Aerial crown-view tile of a tropical tree (Barro Colorado Island, Panama), acquired 20240611:
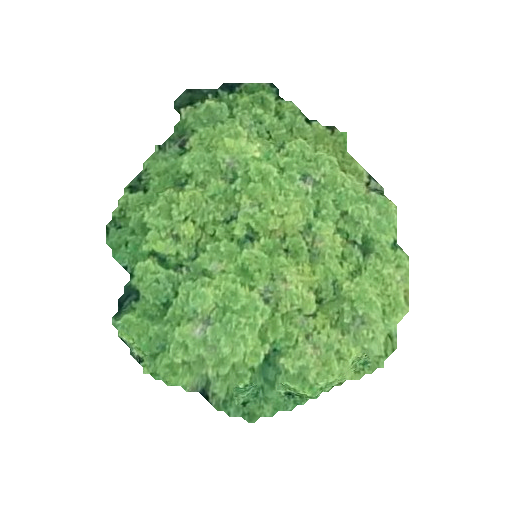
Species: Tabernaemontana arborea
GBIF accepted scientific name: Tabernaemontana arborea
Crown area: 115.422 m²